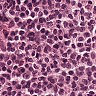
Metastatic tissue present: no